Interaction volume radius: 5 \u00c5
Interaction volume height: 25 \u00c5
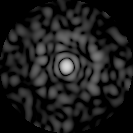
Disorder parameter: 0.8025